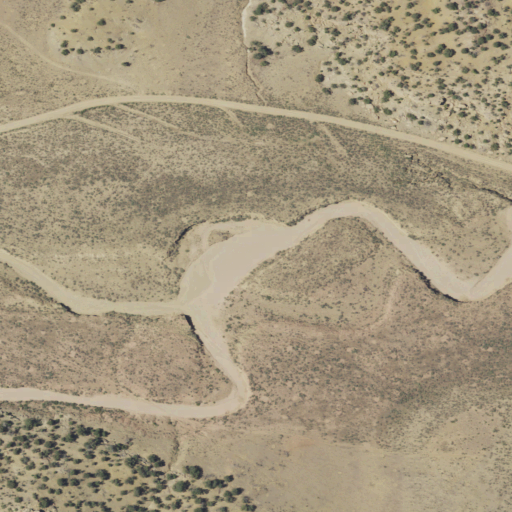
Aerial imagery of valley in New Mexico named Third Canyon containing shrub, evergreen forest, and grassland